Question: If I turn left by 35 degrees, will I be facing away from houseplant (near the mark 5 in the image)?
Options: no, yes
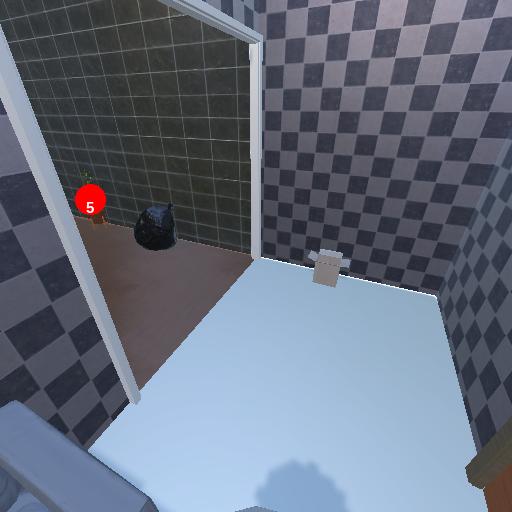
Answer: no